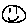
Label: smiley face